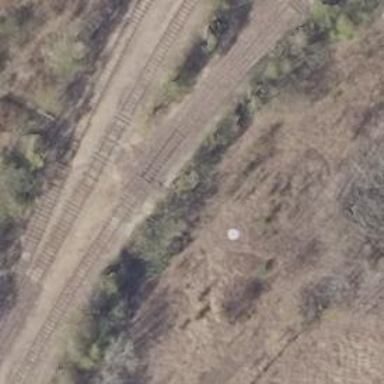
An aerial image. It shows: Railway switch.